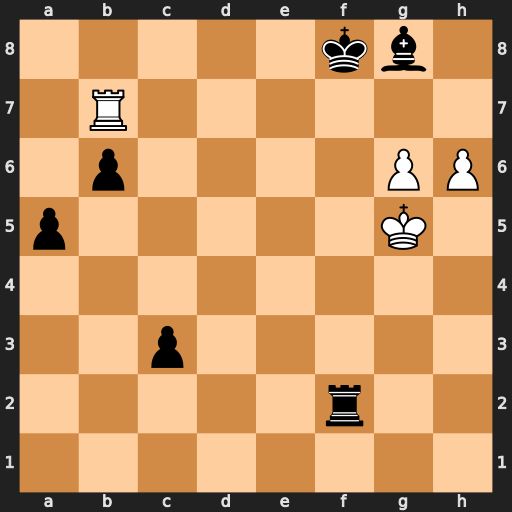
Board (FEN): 5kb1/1R6/1p4PP/p5K1/8/2p5/5r2/8
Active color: w
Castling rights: -
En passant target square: -
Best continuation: Rb8+ Ke7 Rxg8 Rg2+ Kf5